Question: I have entered data from January to December in order, but when displaying in matrix in rdlc it automatically sort alphabetically "eg.. April August ... September.." How can I disable this sorting?

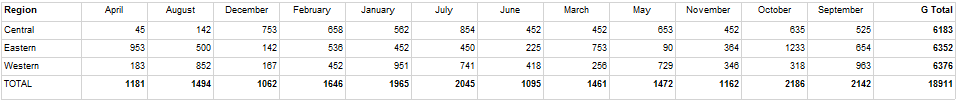
Answer: In the 'Column Groups', right click that column group name and select 'Group Properties'.
In the 'Group Properties' window, go to the 'Sorting' tab and delete the 'Sort by' column.
Now it should work as you expected.